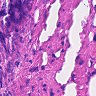
Metastatic tissue present: no